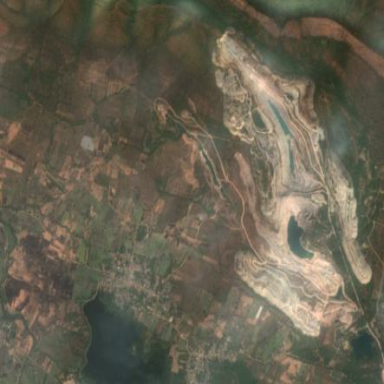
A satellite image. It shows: Quarry area.